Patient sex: F
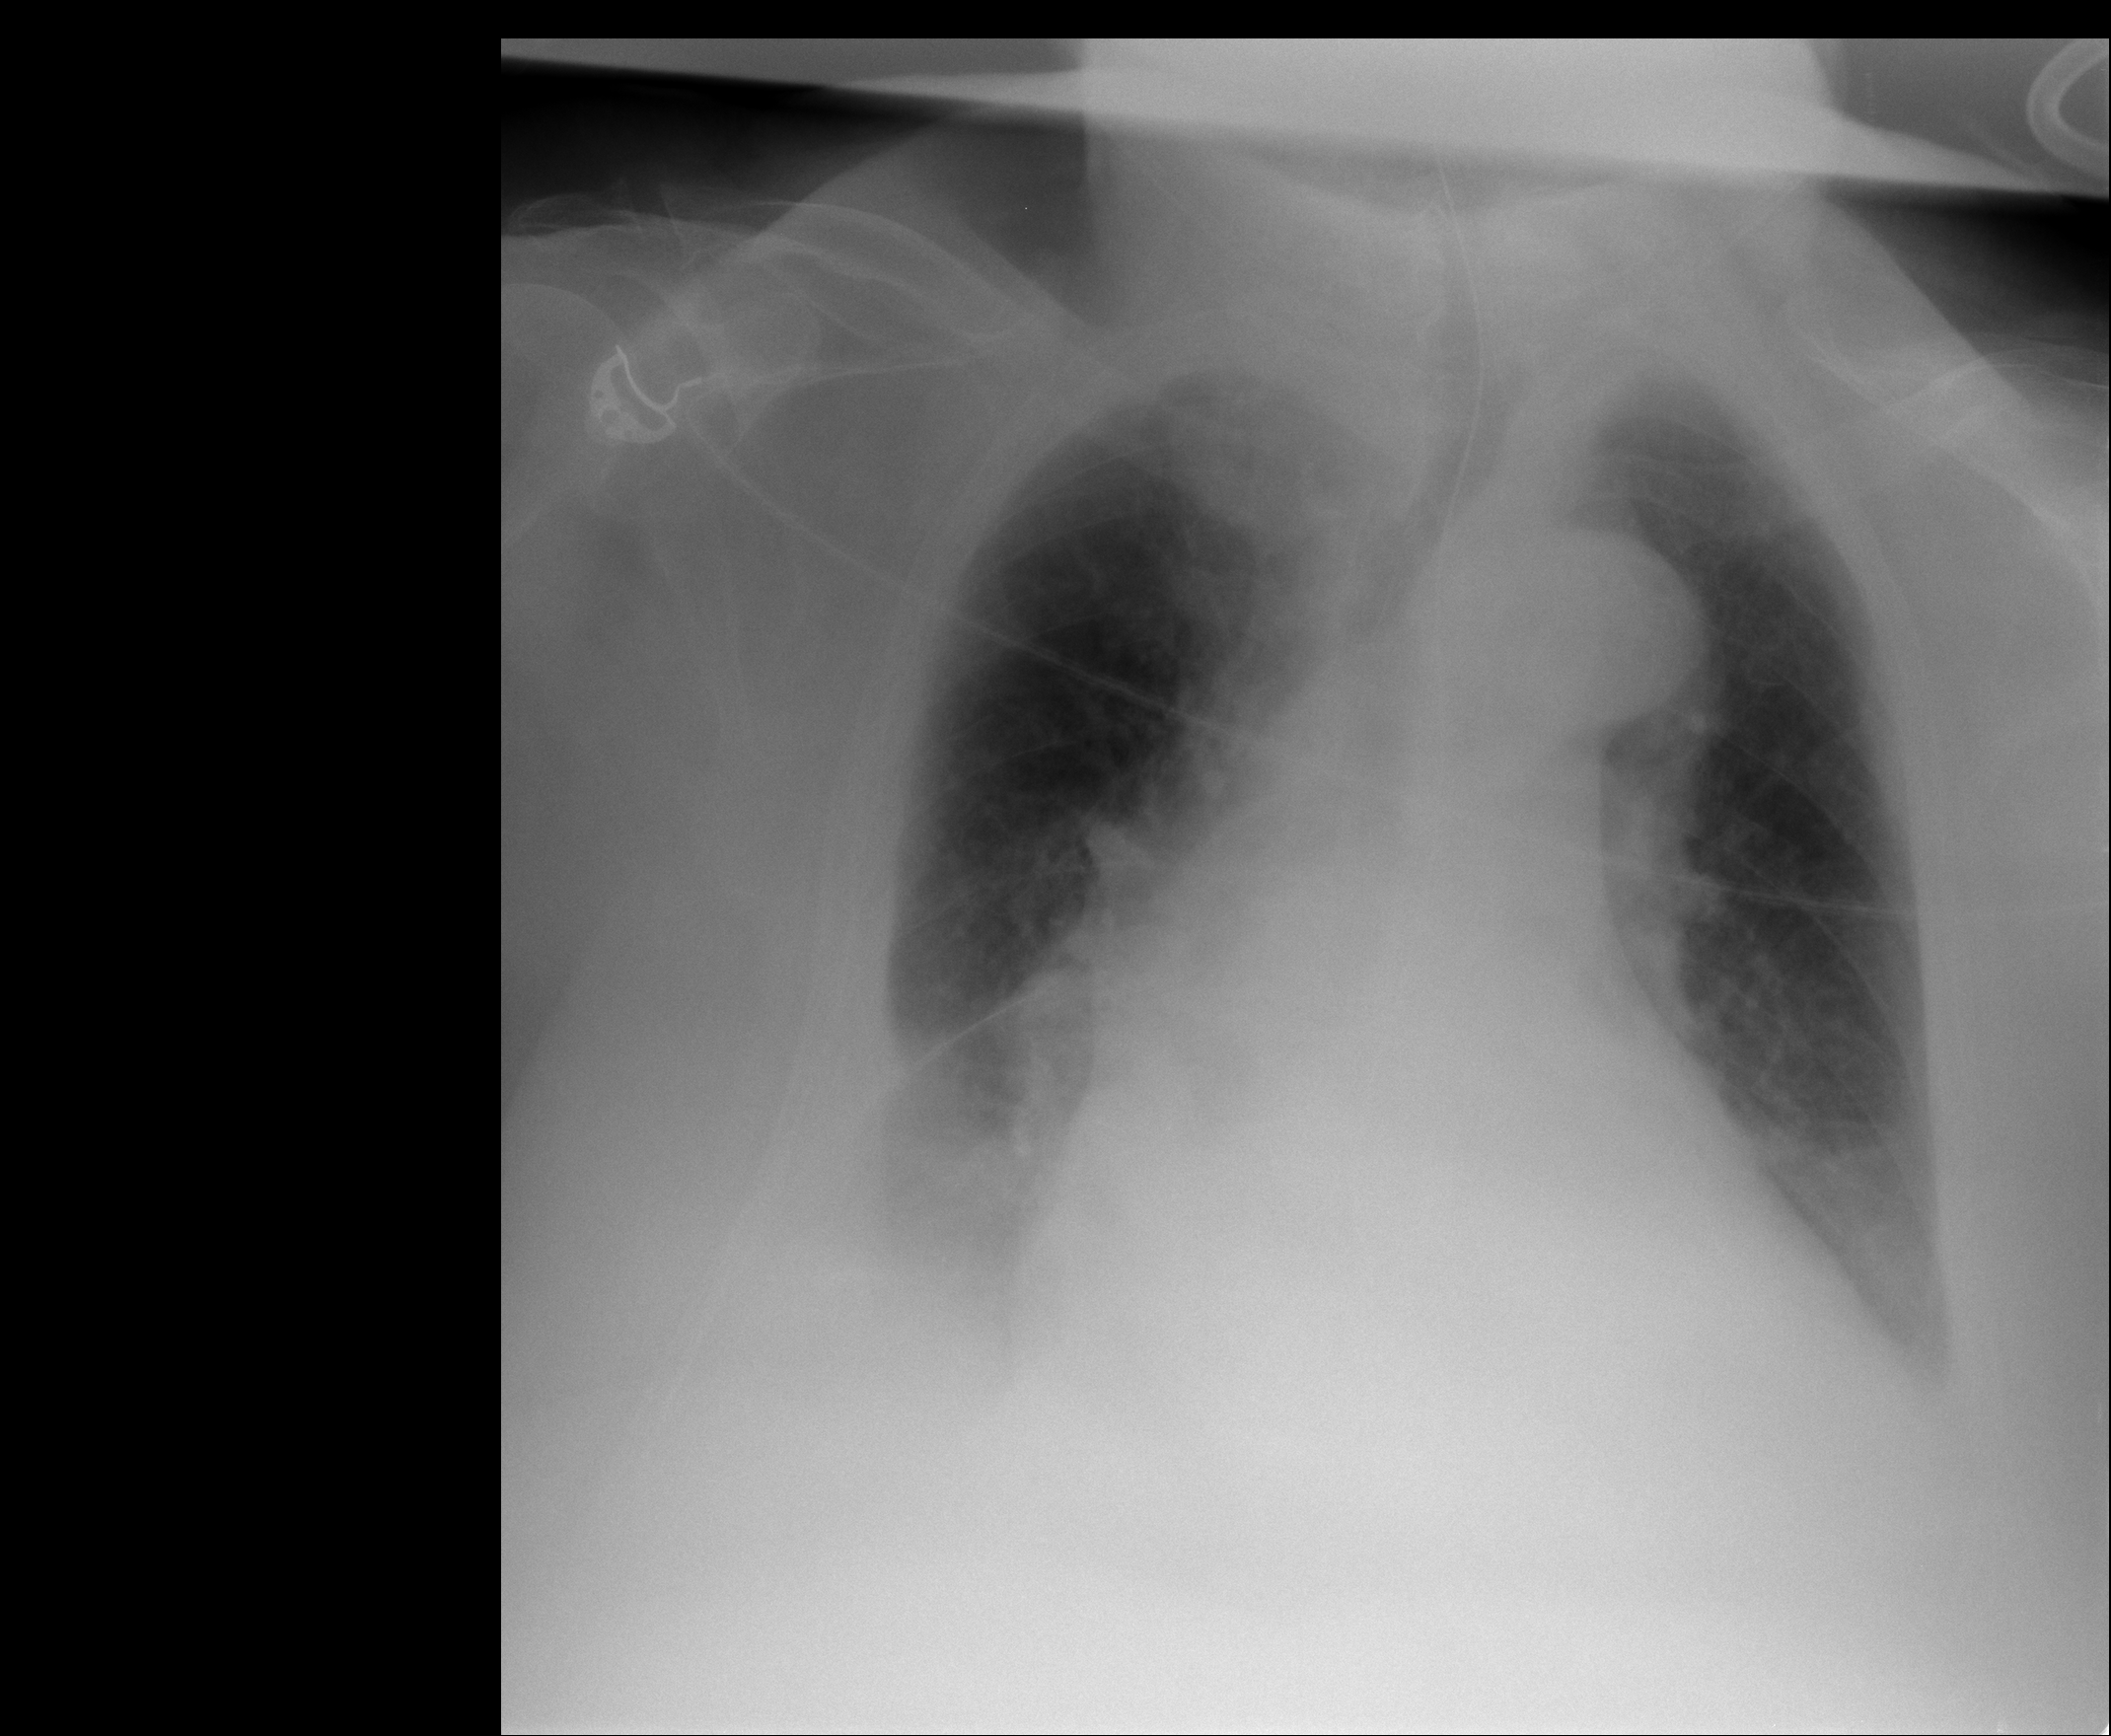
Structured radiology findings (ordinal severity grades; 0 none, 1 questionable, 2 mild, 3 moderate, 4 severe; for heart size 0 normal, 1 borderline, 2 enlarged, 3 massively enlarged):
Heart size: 2
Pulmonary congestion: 0
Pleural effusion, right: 3
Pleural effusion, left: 3
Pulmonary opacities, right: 0
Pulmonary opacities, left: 0
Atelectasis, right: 2
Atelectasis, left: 3